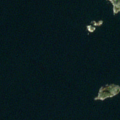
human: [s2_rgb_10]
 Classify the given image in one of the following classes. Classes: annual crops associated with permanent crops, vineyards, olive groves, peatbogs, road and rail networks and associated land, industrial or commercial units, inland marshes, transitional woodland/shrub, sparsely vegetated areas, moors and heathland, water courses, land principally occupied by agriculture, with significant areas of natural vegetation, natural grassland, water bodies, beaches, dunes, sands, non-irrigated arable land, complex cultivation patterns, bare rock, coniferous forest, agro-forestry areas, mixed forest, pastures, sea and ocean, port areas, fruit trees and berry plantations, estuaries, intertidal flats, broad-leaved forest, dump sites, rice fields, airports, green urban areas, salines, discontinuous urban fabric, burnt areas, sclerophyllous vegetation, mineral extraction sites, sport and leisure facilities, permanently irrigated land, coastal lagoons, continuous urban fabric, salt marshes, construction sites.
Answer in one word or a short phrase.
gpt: sea and ocean